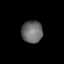
Tissue: prostate
Cell type: B cells
Senescence score: 0.8074
Nuclear area (px): 454
Mean DAPI intensity: 107.253